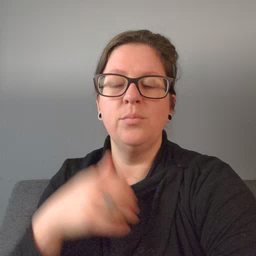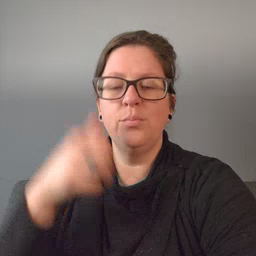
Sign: brother